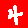
Digit: 4